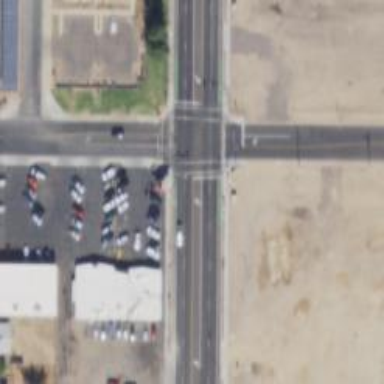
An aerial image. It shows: Solid stop line on the road marking.